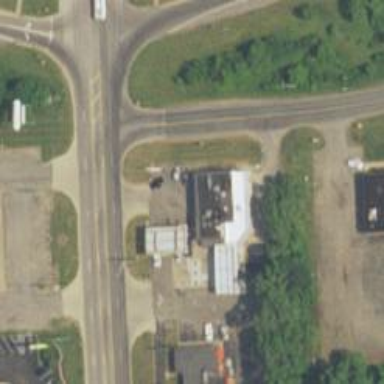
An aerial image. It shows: Convenience shop.